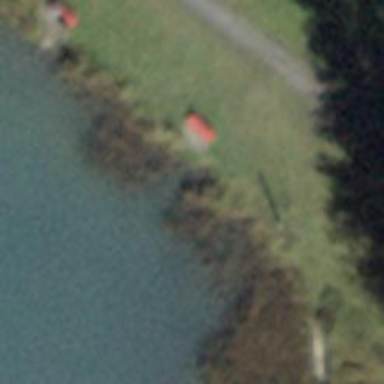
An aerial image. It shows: Red bench.